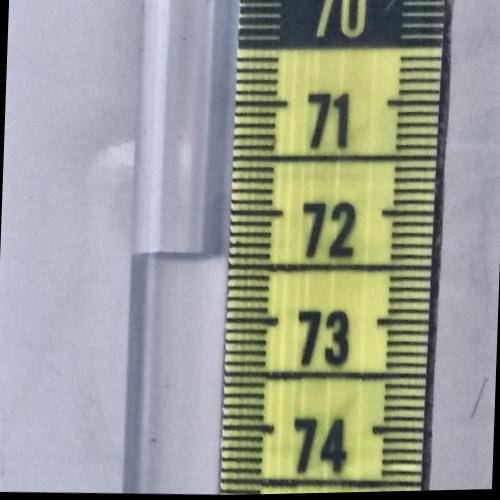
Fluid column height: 72.4 cm